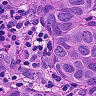
Metastatic tissue present: yes